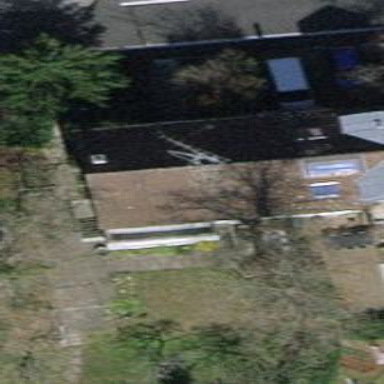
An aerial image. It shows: Gabled roofed house.